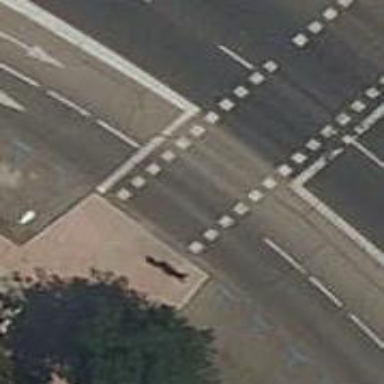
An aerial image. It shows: Zebra crossing with traffic signals. The crossing is marked by traffic lights.